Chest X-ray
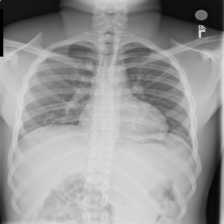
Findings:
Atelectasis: negative
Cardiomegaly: negative
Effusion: negative
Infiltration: negative
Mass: negative
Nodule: negative
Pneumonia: negative
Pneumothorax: negative
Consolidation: negative
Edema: negative
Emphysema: negative
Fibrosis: negative
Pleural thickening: negative
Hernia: negative